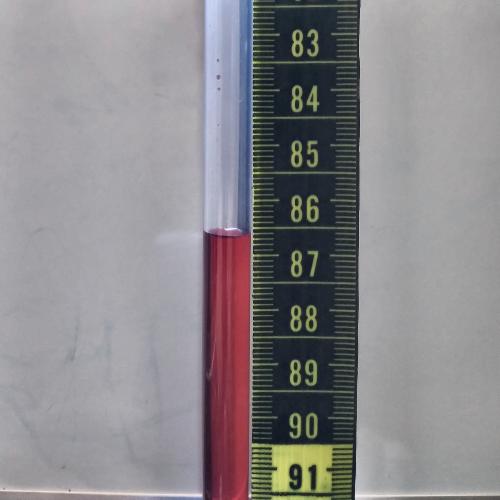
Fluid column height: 86.6 cm